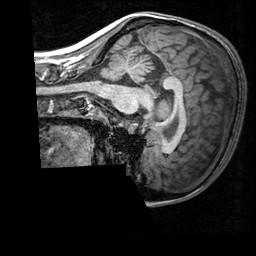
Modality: T1w
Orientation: sagittal
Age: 24
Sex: female
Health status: healthy
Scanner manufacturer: siemens
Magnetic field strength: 3 T
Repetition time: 2.3 s
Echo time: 0.00303 s